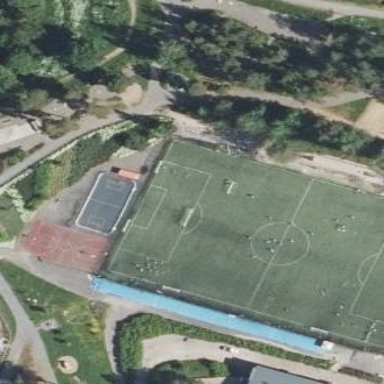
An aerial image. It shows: Artificial turf soccer pitch for leisure sport activities.